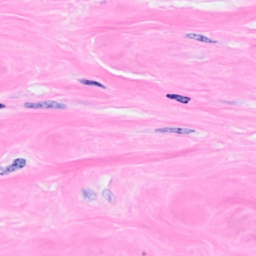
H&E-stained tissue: Breast